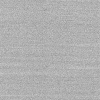
Atmospheric dust classification: dusty